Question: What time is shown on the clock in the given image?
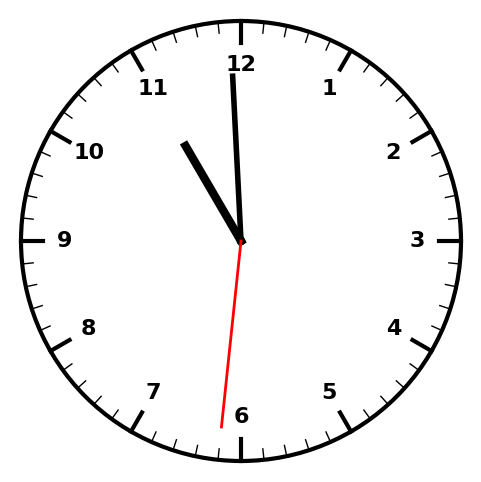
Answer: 10:59:31